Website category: jobs
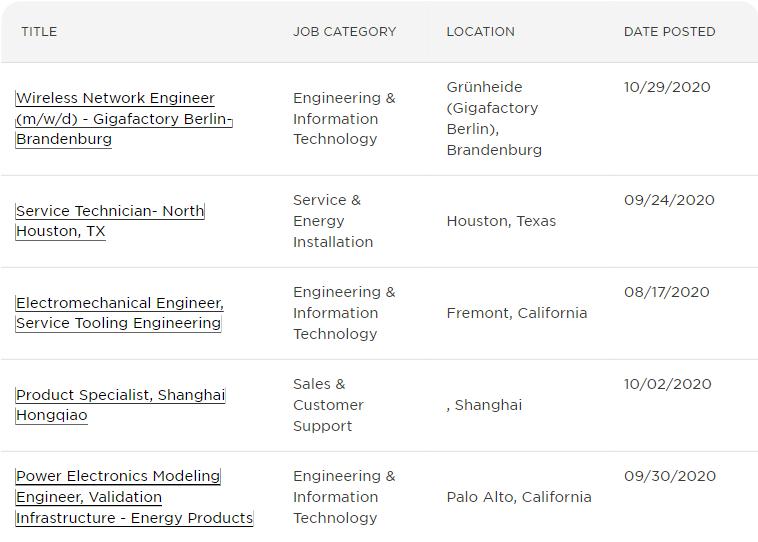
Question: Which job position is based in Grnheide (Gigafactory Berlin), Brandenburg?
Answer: Wireless Network Engineer (m/w/d) - Gigafactory Berlin-Brandenburg

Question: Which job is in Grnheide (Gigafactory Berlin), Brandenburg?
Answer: Wireless Network Engineer (m/w/d) - Gigafactory Berlin-Brandenburg

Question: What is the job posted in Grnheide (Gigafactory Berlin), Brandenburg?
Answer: Wireless Network Engineer (m/w/d) - Gigafactory Berlin-Brandenburg

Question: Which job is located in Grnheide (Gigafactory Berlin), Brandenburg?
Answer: Wireless Network Engineer (m/w/d) - Gigafactory Berlin-Brandenburg

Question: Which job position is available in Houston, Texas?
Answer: Service Technician- North Houston, TX

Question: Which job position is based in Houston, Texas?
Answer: Service Technician- North Houston, TX

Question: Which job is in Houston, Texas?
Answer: Service Technician- North Houston, TX

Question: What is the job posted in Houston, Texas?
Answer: Service Technician- North Houston, TX

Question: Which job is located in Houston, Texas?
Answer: Service Technician- North Houston, TX

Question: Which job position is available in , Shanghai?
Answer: Product Specialist, Shanghai Hongqiao

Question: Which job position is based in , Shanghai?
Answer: Product Specialist, Shanghai Hongqiao

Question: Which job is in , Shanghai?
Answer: Product Specialist, Shanghai Hongqiao

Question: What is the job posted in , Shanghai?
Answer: Product Specialist, Shanghai Hongqiao

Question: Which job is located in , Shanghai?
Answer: Product Specialist, Shanghai Hongqiao

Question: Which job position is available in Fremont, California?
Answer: Electromechanical Engineer, Service Tooling Engineering

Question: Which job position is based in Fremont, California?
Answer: Electromechanical Engineer, Service Tooling Engineering

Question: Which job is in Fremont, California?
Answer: Electromechanical Engineer, Service Tooling Engineering

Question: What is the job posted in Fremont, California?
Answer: Electromechanical Engineer, Service Tooling Engineering

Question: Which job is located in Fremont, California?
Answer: Electromechanical Engineer, Service Tooling Engineering